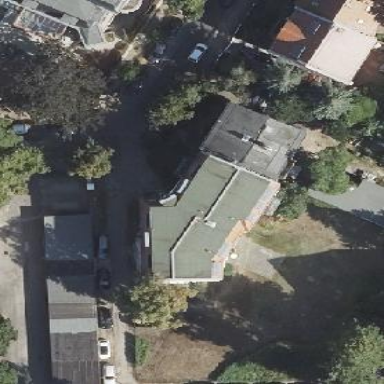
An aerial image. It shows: Residential building with distinctive double saltbox roof shape.